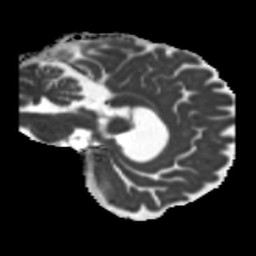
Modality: MD
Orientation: sagittal
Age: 64
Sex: male
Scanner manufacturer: siemens
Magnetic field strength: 3 T
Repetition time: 5.25 s
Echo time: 0.08 s